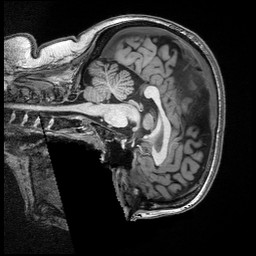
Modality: T1w
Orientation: sagittal
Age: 30
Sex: female